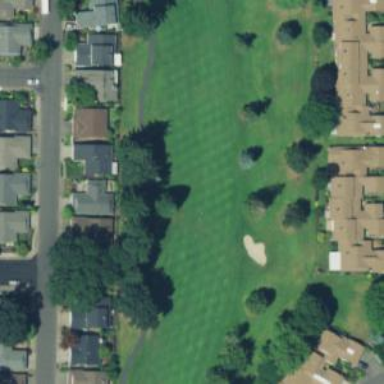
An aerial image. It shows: Well-manicured mown grass area used as golf fairway.